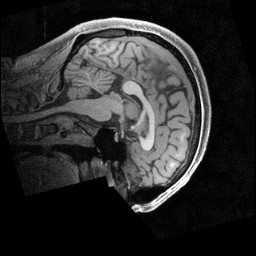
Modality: T1w
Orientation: sagittal
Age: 21
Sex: male
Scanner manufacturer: siemens
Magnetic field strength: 3 T
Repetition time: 2.4 s
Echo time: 0.00231 s